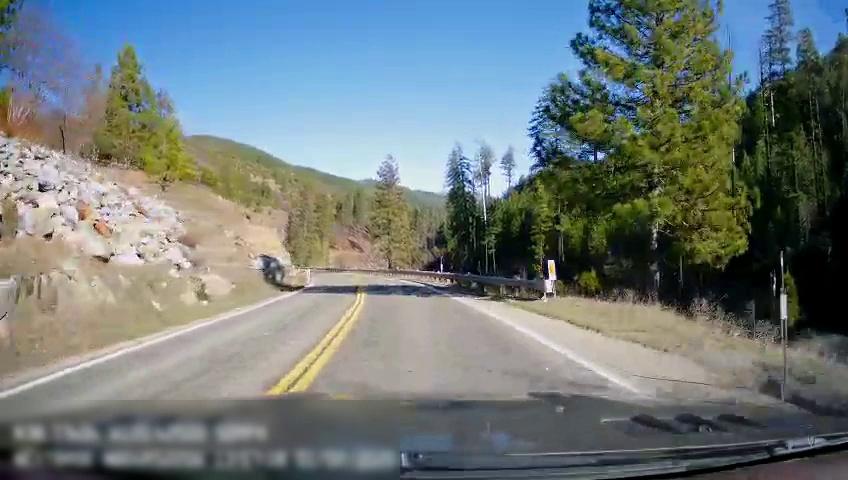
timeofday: Day
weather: Sunny
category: Drivable Space
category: Drivable Space
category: Lanes | Opposite Lane
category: Lanes | Current Lane
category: Lanes | Opposite Lane
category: Lanes | Current Lane